Current action and preconditions to check: trajectory_clear

Your task: For each precondition in the list above, predict whether it will hold at this action.

Consider the current scene as observed from the mobile robot's camera, and analyze the predicted future states of all dynamic agents (e.g., people, animals, vehicles, or any moving entities) within the NEXT SECOND.

IMPORTANT: Only answer "very likely" if you are absolutely certain—based on strong, clear evidence—that a dynamic agent will violate the precondition in the predicted future state. Do NOT answer "very likely" for unlikely, ambiguous, or low-probability risks.

Ask yourself for each precondition: Is there a high probability, with clear and convincing evidence, that the predicted future states of any dynamic agent will interfere with the predicted future state of the currently executing action within the NEXT SECOND, causing that precondition to fail?

Assess the risk level based on these predictions. Use "likely" or "very likely" if motions create a clear risk of interference.

Use "neutral" or "improbable" if agents are nearby but their predicted paths are clearly diverging or non-conflicting.

Failure Risk Categories: "very improbable", "improbable", "neutral", "likely", "very likely"

Answer Format: Output ONLY the probability_of_failure value from these categories: "very improbable", "improbable", "neutral", "likely", "very likely"

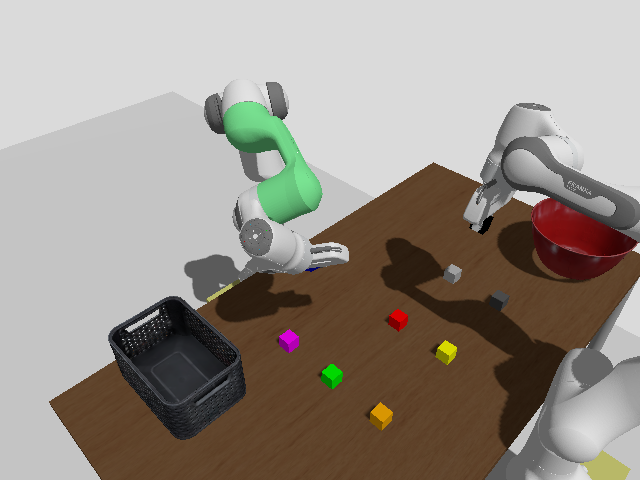

Answer: very improbable